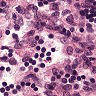
Metastatic tissue present: no